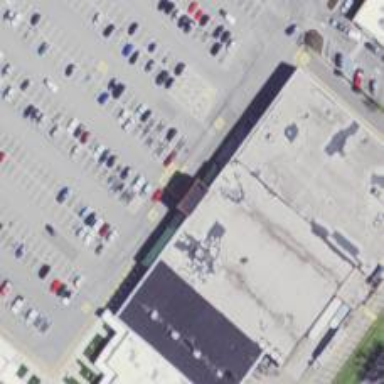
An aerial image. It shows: Supermarket.